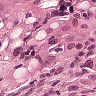
Metastatic tissue present: yes